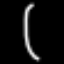
Label: leaf